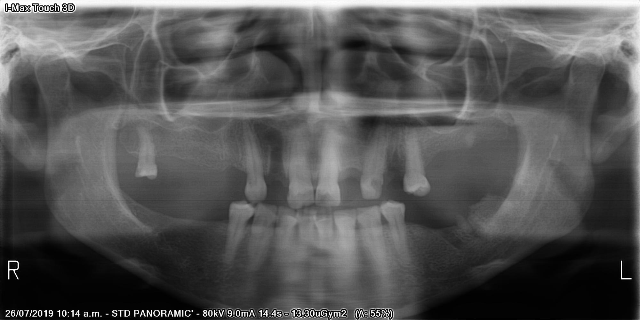
adult